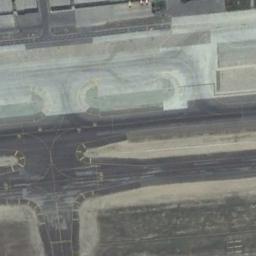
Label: runway